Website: apple
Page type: billing-address
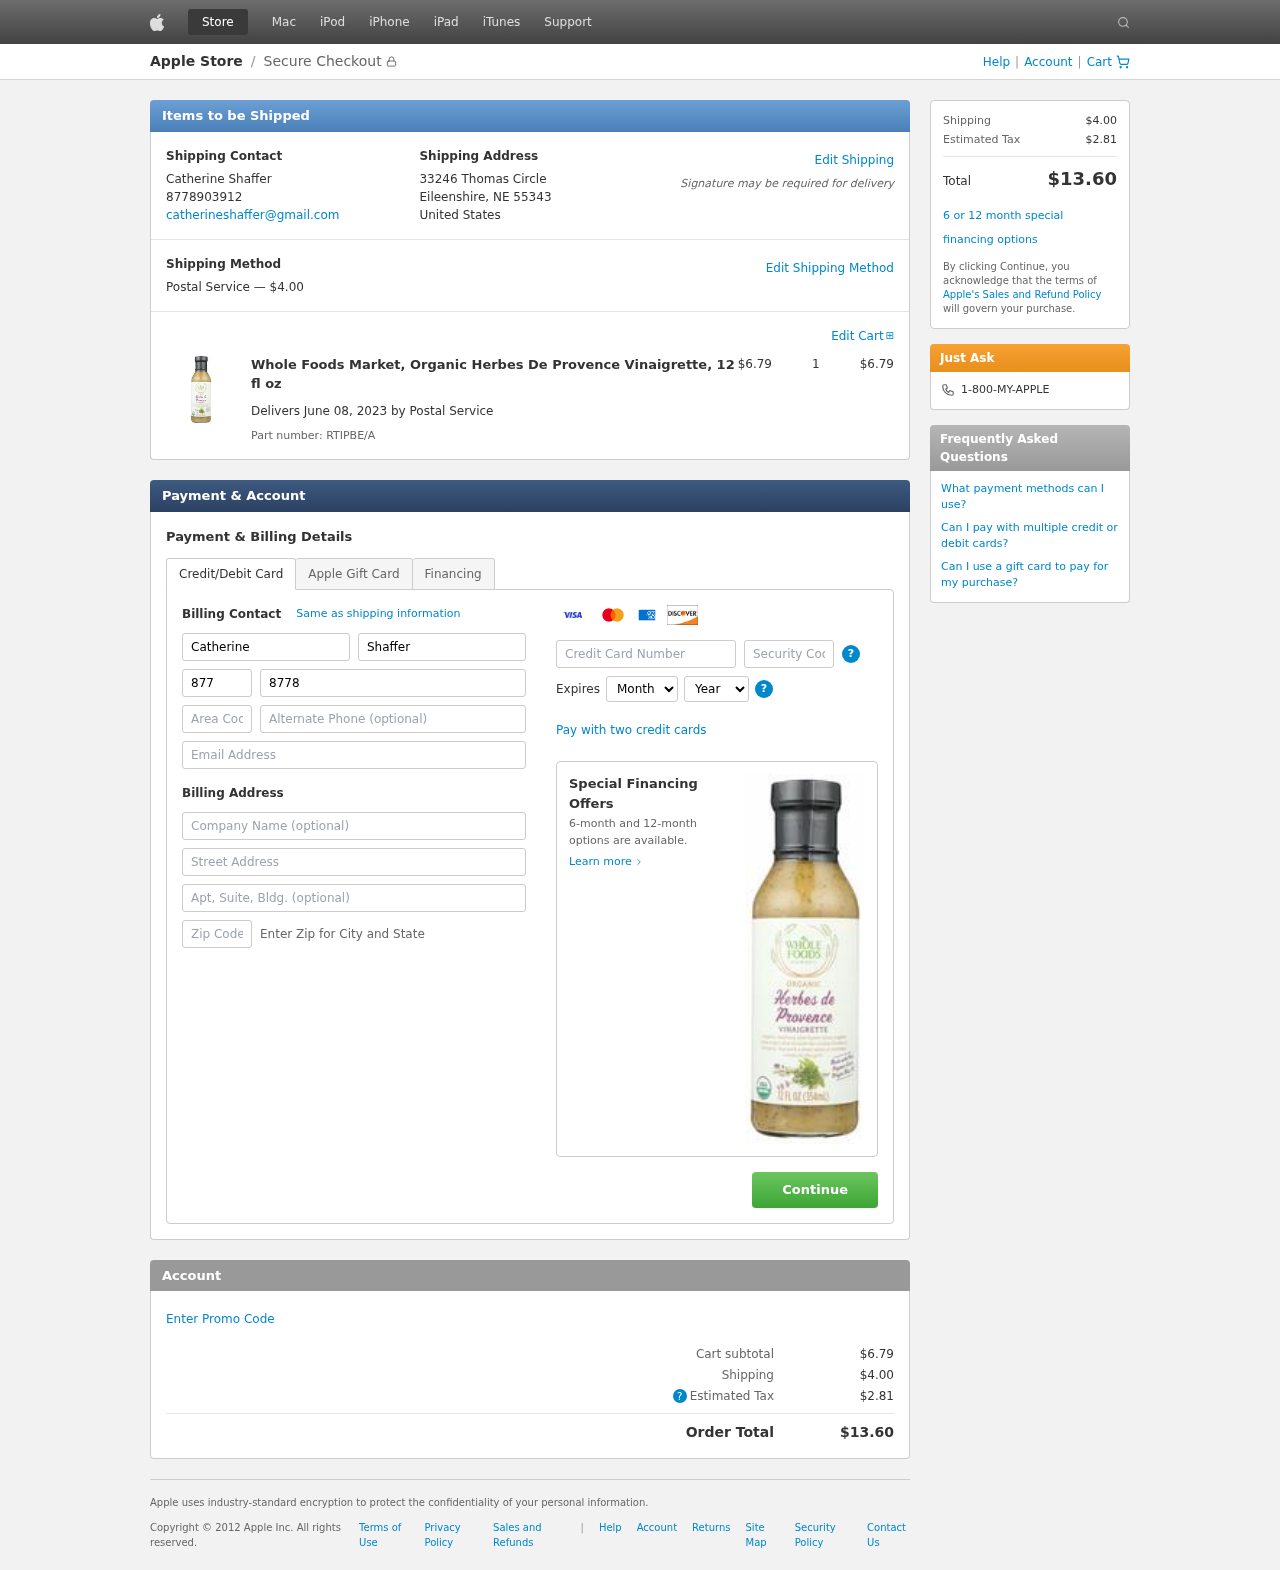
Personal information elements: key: PII_CARD_CVV
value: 740
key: PII_CARD_EXPIRY_MONTH
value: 12
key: PII_CARD_EXPIRY_YEAR
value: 26
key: PII_CARD_NUMBER
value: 2270 6461 3869 1653
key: PII_CITY_STATE_ZIP
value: Eileenshire, NE 55343
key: PII_COMPANY
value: Good, Brown and Diaz
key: PII_COUNTRY
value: United States
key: PII_EMAIL
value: catherineshaffer@gmail.com
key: PII_FIRSTNAME
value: Catherine
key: PII_FULLNAME
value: Catherine Shaffer
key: PII_LASTNAME
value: Shaffer
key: PII_PHONE
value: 8778903912
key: PII_PHONE_ALT
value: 7753649381
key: PII_PHONE_ALT_AREA
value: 775
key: PII_PHONE_AREA
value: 877
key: PII_POSTCODE2
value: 46143
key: PII_STREET
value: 33246 Thomas Circle
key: PII_STREET2
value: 76672 Anthony Divide Suite 649
Product elements: key: PRODUCT1_NAME
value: Whole Foods Market, Organic Herbes De Provence Vinaigrette, 12 fl oz
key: PRODUCT1_PRICE
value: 6.79
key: PRODUCT1_QUANTITY
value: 1
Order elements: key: ORDER_SHIPPING_COST
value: $4.00
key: ORDER_SUBTOTAL
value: $6.79
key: ORDER_DELIVERY_DATE
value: June 08, 2023
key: ORDER_PART_NUMBER
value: RTIPBE/A
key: ORDER_TAX
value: $2.81
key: ORDER_TOTAL
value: $13.60